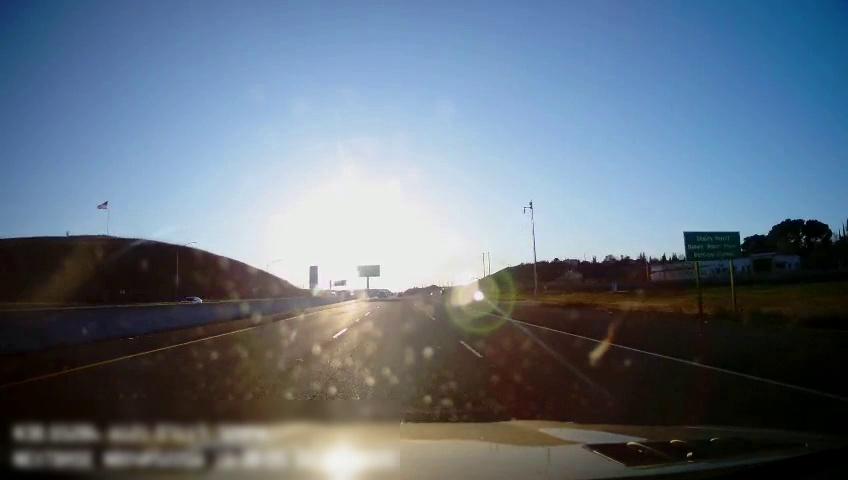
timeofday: Day
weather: Sunny
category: Drivable Space
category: Vehicles | Car
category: Lanes | Current Lane
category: Lanes | Current Lane
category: Lanes | Alternate Lane
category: Lanes | Alternate Lane
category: Traffic | Signs